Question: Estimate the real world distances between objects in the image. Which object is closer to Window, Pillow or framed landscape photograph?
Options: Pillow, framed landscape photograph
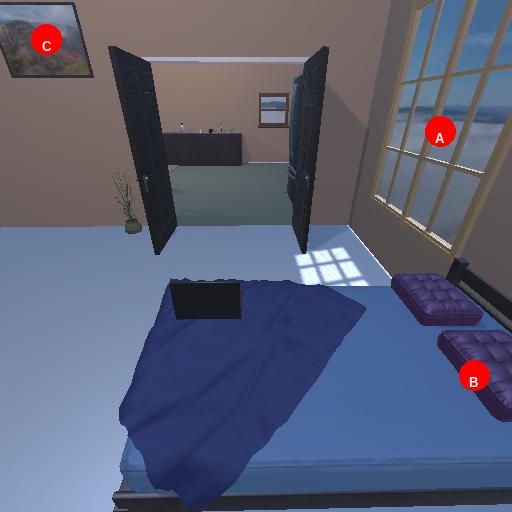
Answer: Pillow